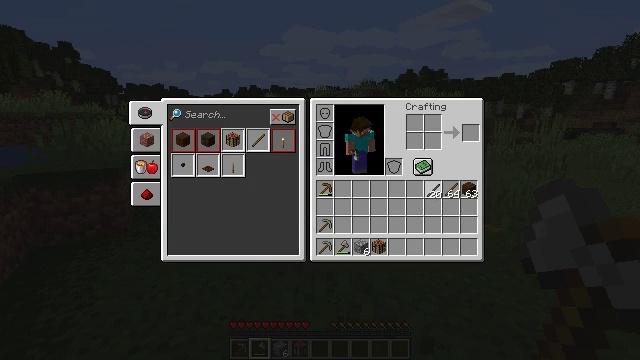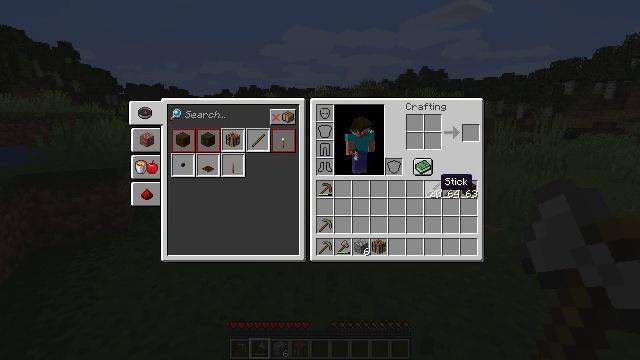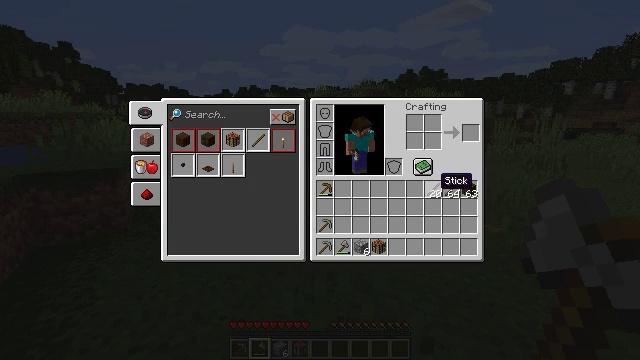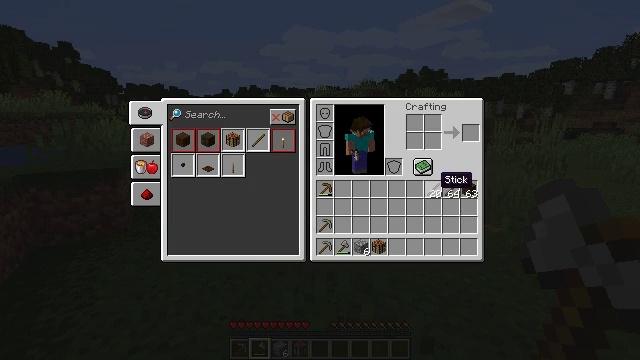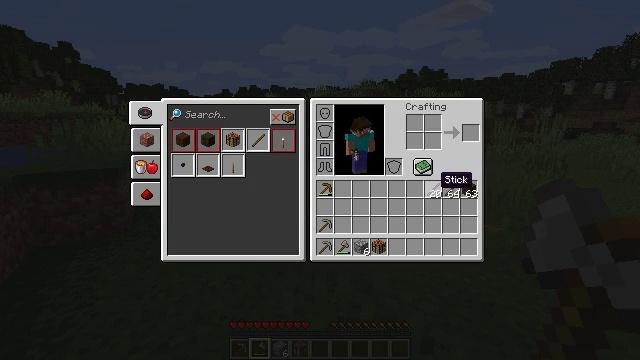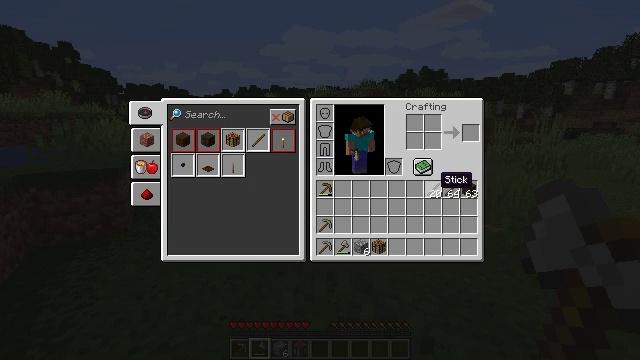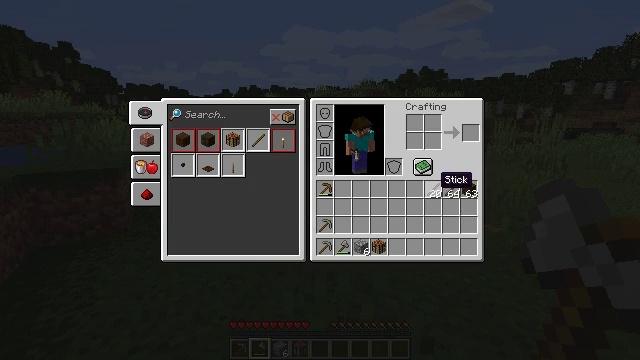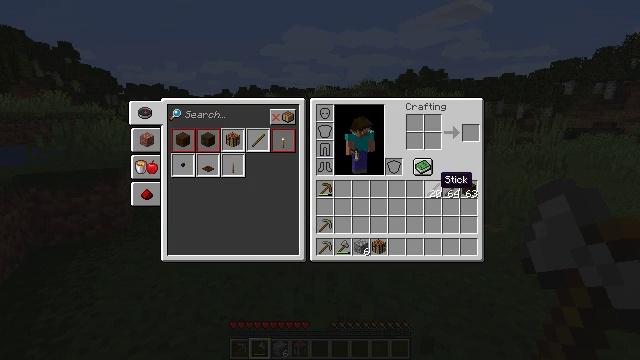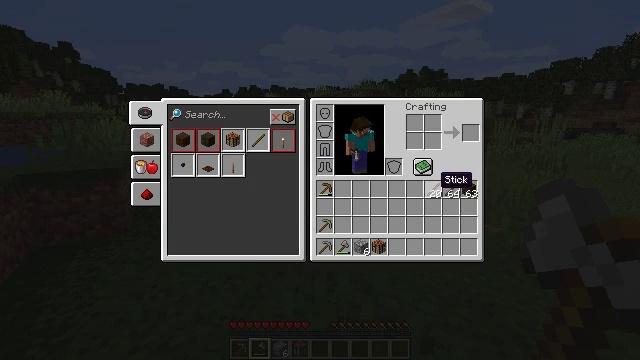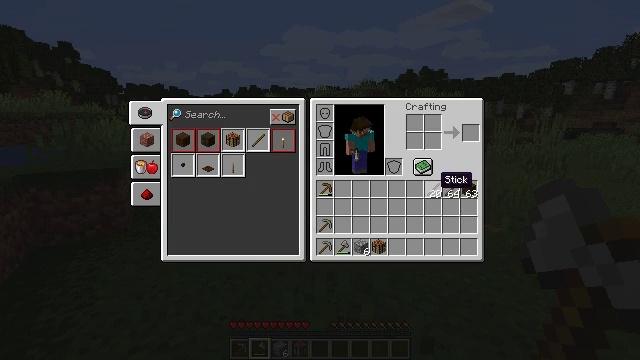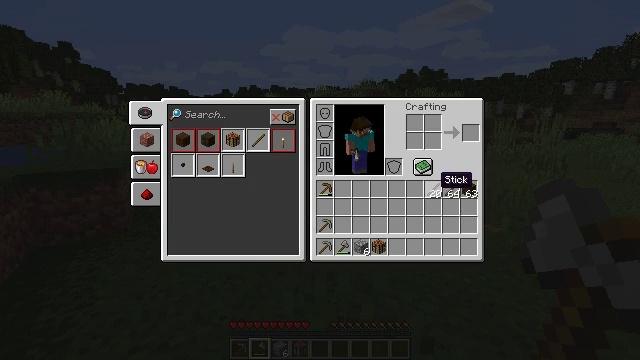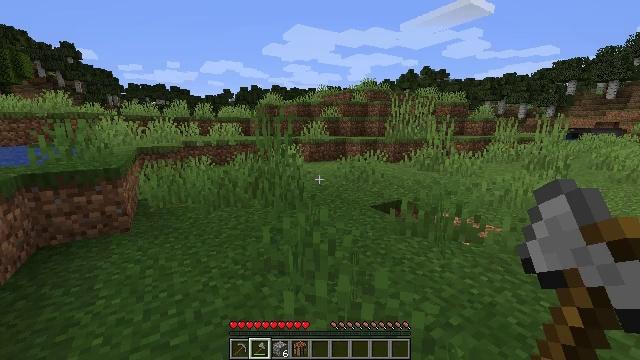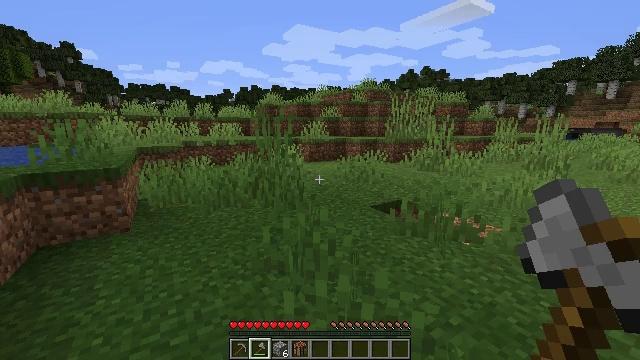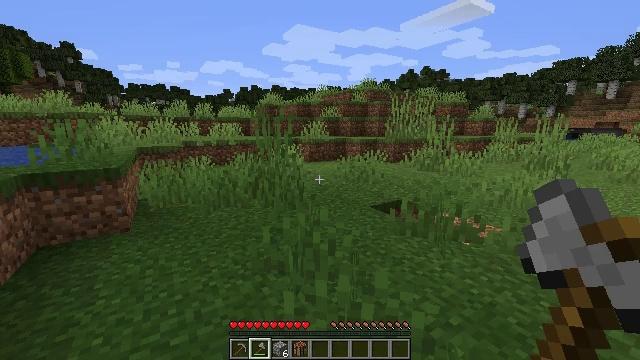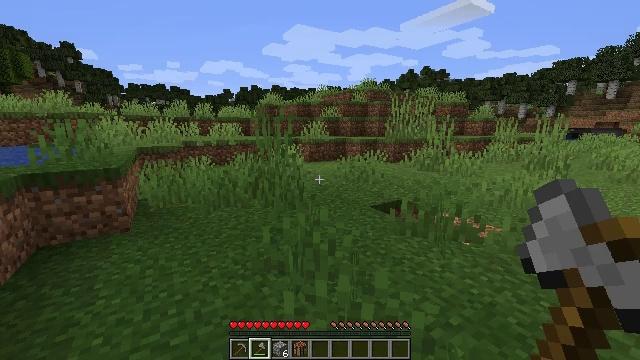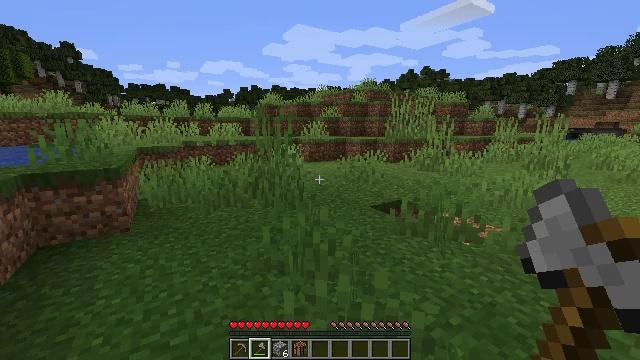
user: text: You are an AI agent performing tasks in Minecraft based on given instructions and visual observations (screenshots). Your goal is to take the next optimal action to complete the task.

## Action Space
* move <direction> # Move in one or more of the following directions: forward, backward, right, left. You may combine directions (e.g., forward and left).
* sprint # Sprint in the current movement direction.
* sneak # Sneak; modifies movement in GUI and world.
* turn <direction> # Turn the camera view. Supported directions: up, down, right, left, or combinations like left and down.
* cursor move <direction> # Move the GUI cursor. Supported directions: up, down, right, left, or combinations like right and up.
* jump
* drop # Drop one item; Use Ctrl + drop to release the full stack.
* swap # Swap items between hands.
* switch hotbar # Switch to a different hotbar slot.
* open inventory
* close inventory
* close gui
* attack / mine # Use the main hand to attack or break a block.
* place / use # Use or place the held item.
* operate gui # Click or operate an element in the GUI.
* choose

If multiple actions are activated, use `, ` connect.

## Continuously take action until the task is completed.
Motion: motion action
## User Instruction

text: Mine tall grass from the ground.
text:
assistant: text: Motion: no_op
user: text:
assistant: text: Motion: no_op
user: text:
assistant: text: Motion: no_op
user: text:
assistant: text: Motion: no_op
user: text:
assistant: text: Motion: no_op
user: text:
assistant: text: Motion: no_op
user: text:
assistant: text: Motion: no_op
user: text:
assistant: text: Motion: no_op
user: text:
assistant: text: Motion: no_op
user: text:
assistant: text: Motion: no_op
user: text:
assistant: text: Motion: no_op
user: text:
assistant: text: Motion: close gui
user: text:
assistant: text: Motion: no_op
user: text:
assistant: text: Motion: no_op
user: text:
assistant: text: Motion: no_op
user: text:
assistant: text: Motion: no_op
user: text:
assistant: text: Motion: no_op
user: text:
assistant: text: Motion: no_op
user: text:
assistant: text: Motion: no_op
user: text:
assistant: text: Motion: switch to hotbar 2
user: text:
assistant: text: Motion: switch to hotbar 2
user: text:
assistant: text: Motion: switch to hotbar 2
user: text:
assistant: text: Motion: switch to hotbar 2
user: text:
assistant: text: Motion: no_op
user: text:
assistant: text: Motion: switch to hotbar 1
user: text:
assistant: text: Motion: switch to hotbar 1
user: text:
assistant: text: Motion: switch to hotbar 1
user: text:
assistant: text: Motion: switch to hotbar 1
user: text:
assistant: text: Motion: turn down
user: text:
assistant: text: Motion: turn down